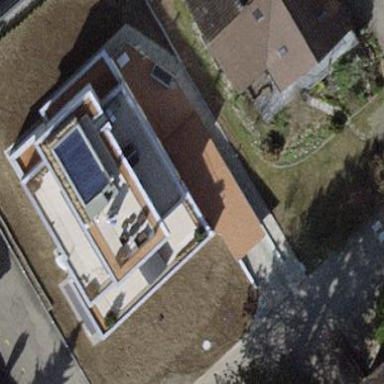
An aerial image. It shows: Detached building.